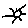
Label: sun